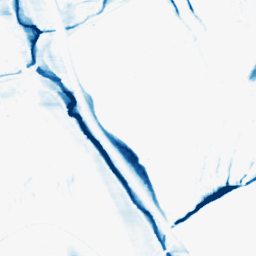
Category: morphological
Decomposition family: morphological_ellipse
Decomposition parameters: operation: closing
width: 5
height: 30
Upsampling method: linear_exact
Upsampling parameters: scale: 2
Upsampling scale: 2